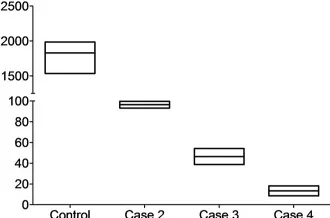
The cell-surface-expressed IL-12Rbeta1 protein in the affected children is reduced and functionally impaired. Cytokine-specific Cytometric Bead Array analyses revealed reduced production of IFN-gamma in response to PHA.
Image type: pathology (immunostaining)